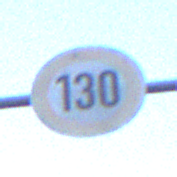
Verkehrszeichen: Geschwindigkeit130
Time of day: SunriseSunset
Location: Outdoor (Urban)
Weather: Clear
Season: NotSpecified
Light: Natural